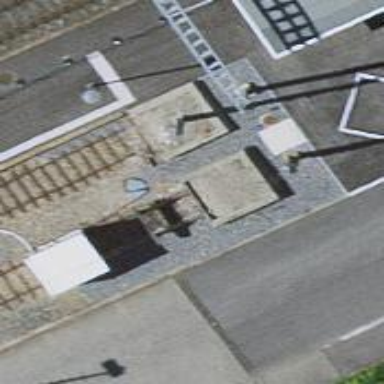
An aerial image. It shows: Railway buffer stop.